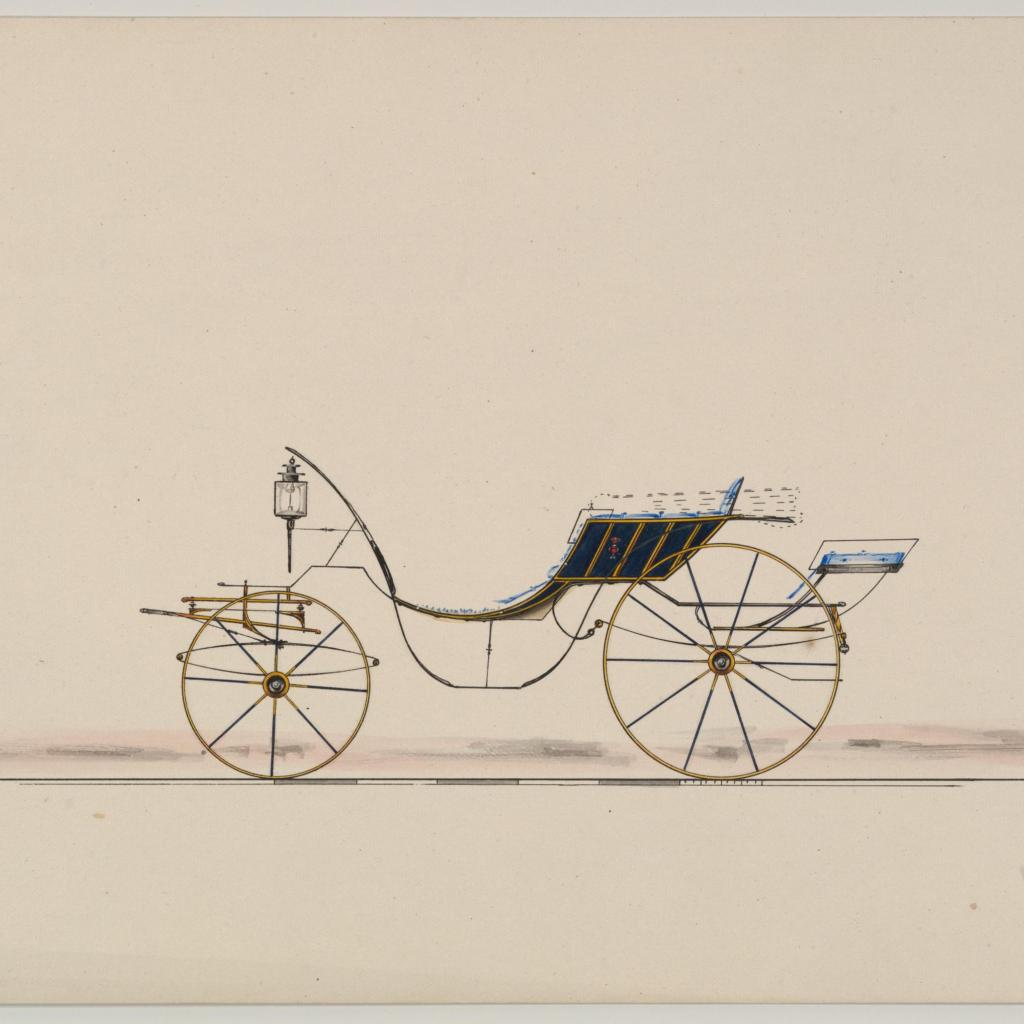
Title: Phaeton (unnumbered)
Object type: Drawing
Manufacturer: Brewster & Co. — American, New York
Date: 1870
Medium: pen and black ink, watercolor and gouache with metallic ink
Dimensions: sheet: 6 1/16 x 9 1/4 in. (15.4 x 23.5 cm)
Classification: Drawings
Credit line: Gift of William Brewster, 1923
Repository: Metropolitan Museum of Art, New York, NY